Question: I'm having problems installing InstallShield. ~ halfway in I get the following error messages and I can't seem to find any information on this. There are information about similar errors when deploying an own application but I do not find anything for the instalation om InstallShield.
The same error message (at least same info) appears if I try to install a free trial for Installshield 2014 from the company's website as well...

Thanks in advance for any aid.
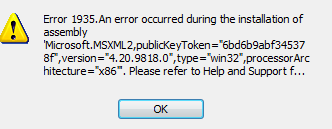
Answer: I'll add the answer in case the link breaks at some point and to ensure the question is marked answered.
Rebooting will release whatever lock is on mscoree.dll (Microsoft .NET Common Object Runtime Execution Engine - the engine that loads and executes assemblies containing Common Intermediate Language). For more information on this file read <URL>.